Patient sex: M
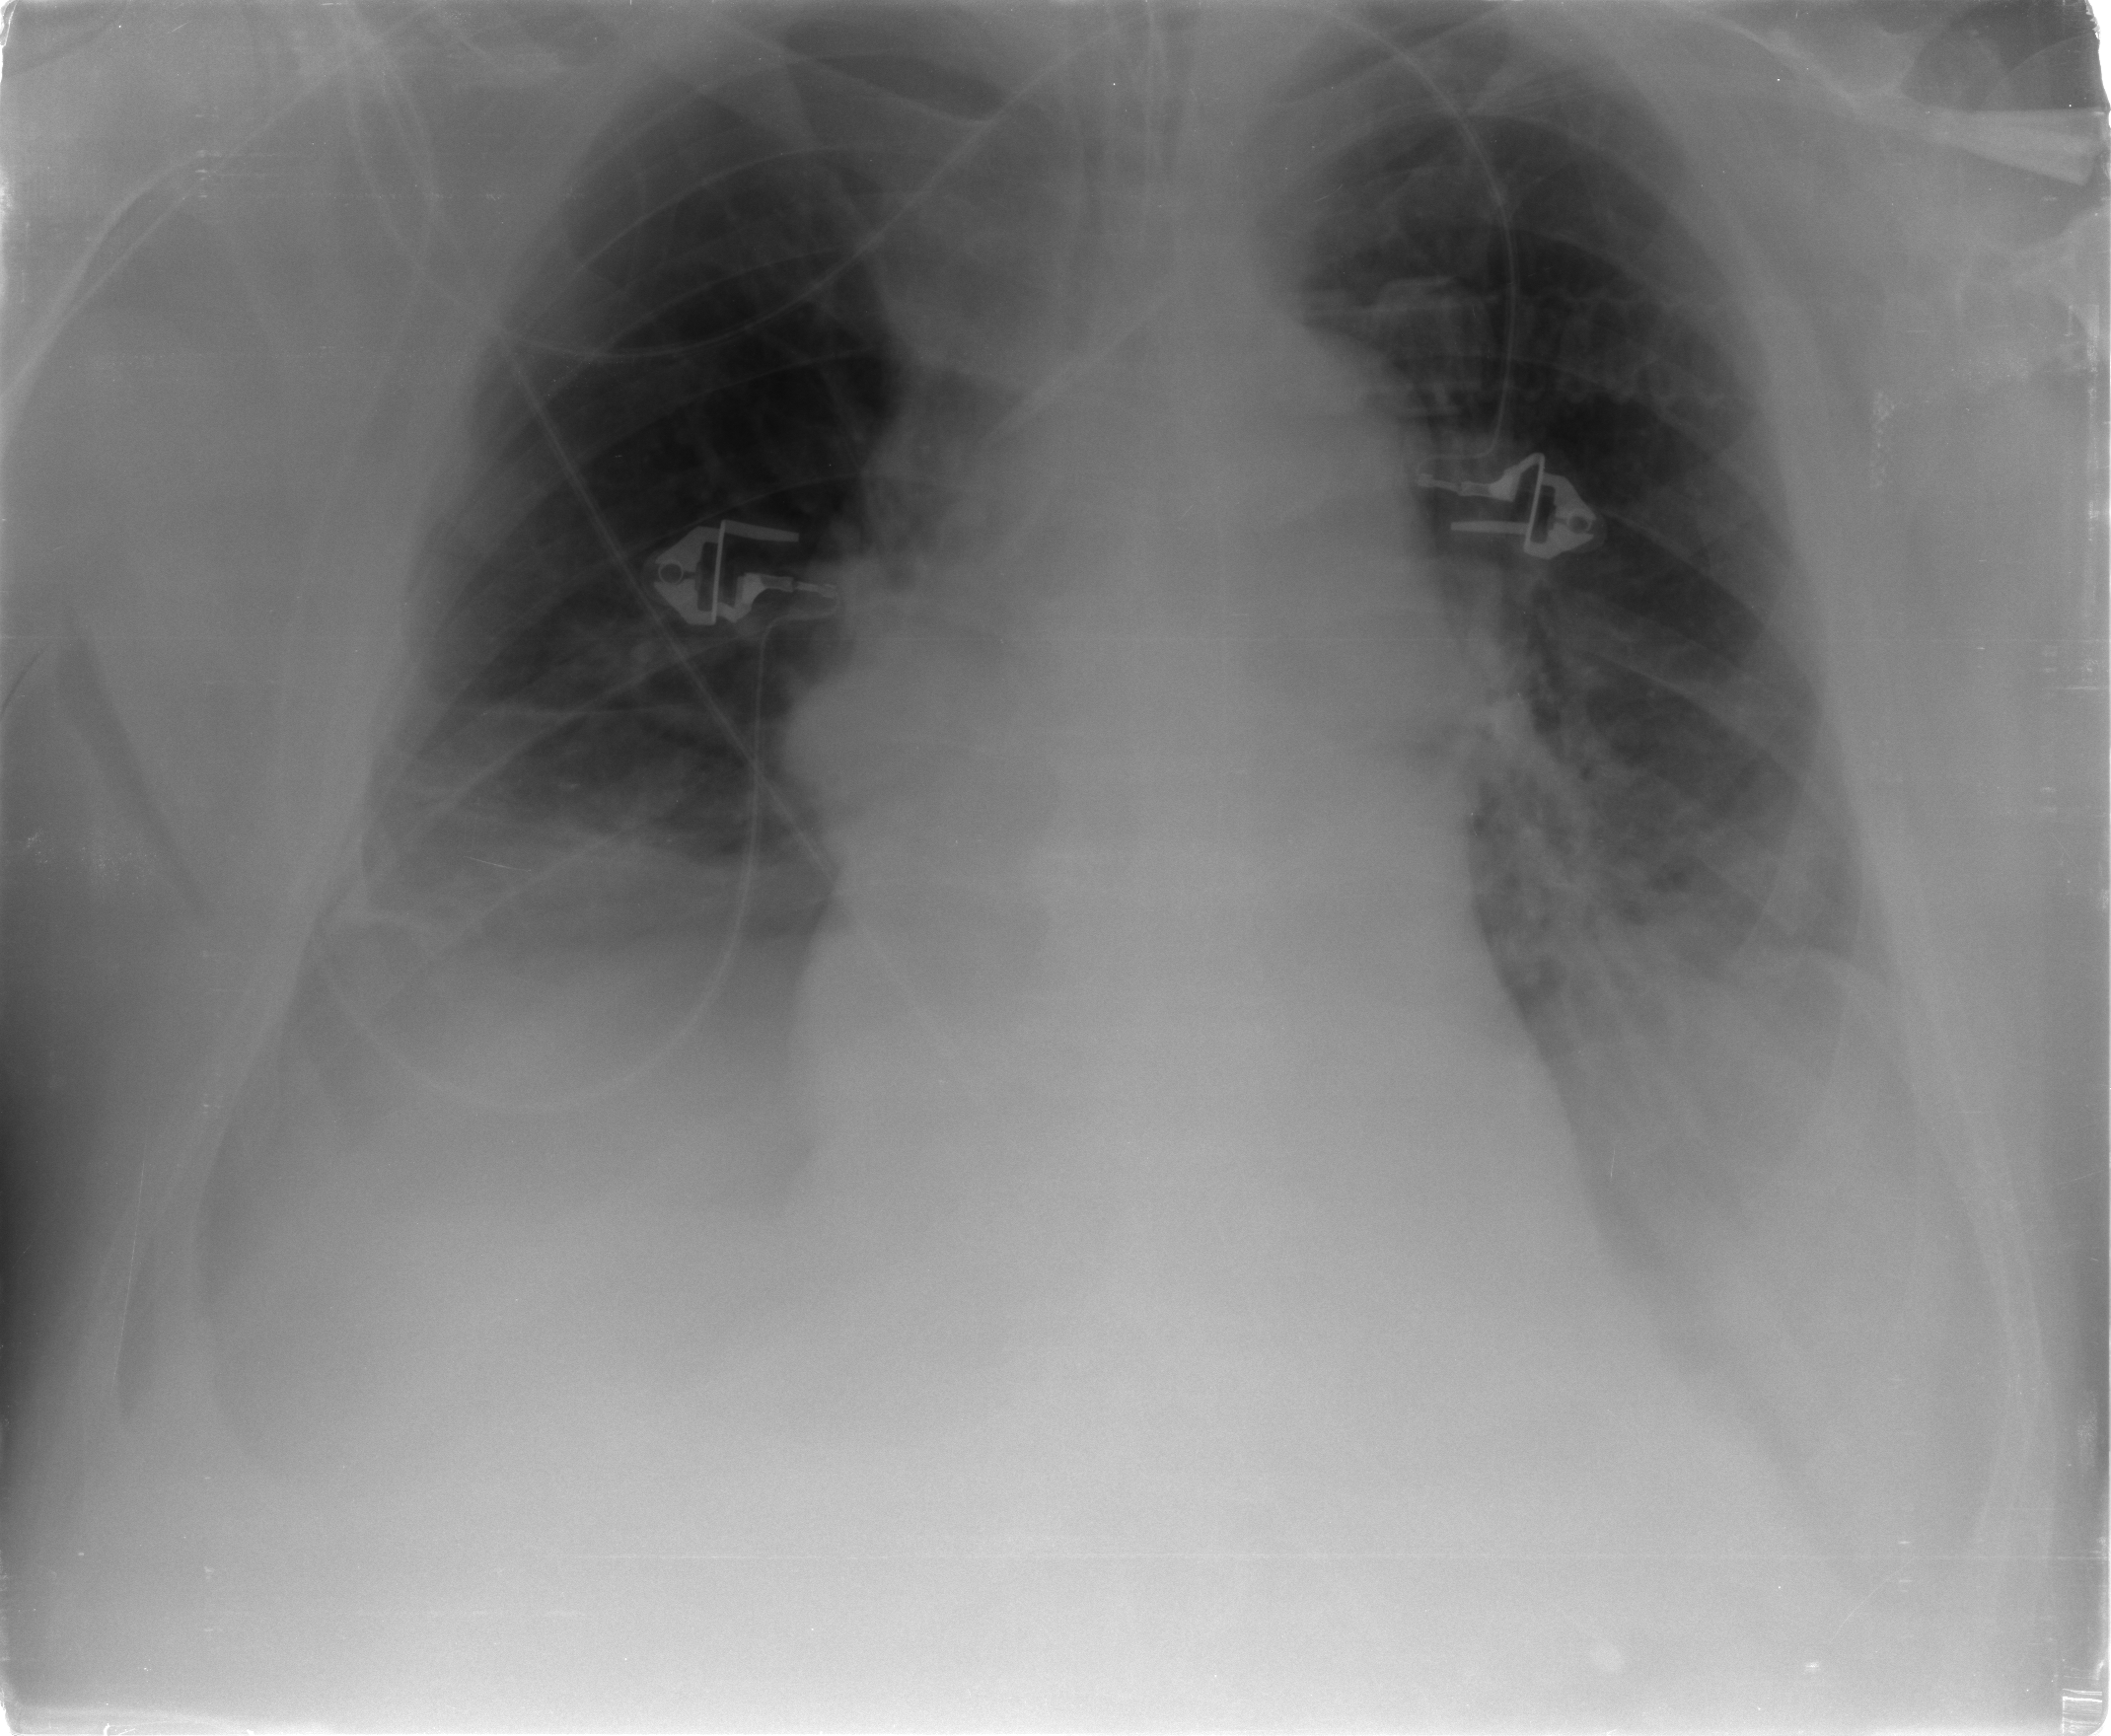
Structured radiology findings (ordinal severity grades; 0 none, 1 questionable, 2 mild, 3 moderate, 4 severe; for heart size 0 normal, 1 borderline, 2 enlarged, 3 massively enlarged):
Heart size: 0
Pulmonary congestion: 0
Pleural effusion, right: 1
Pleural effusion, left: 2
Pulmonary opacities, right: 0
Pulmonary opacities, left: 0
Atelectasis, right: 2
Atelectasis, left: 2